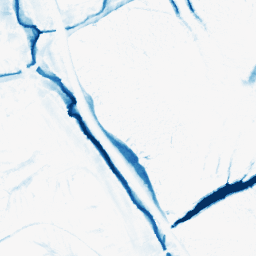
Category: morphological
Decomposition family: morphological
Decomposition parameters: operation: closing
size: 10
Upsampling method: lanczos
Upsampling parameters: scale: 4
Upsampling scale: 4